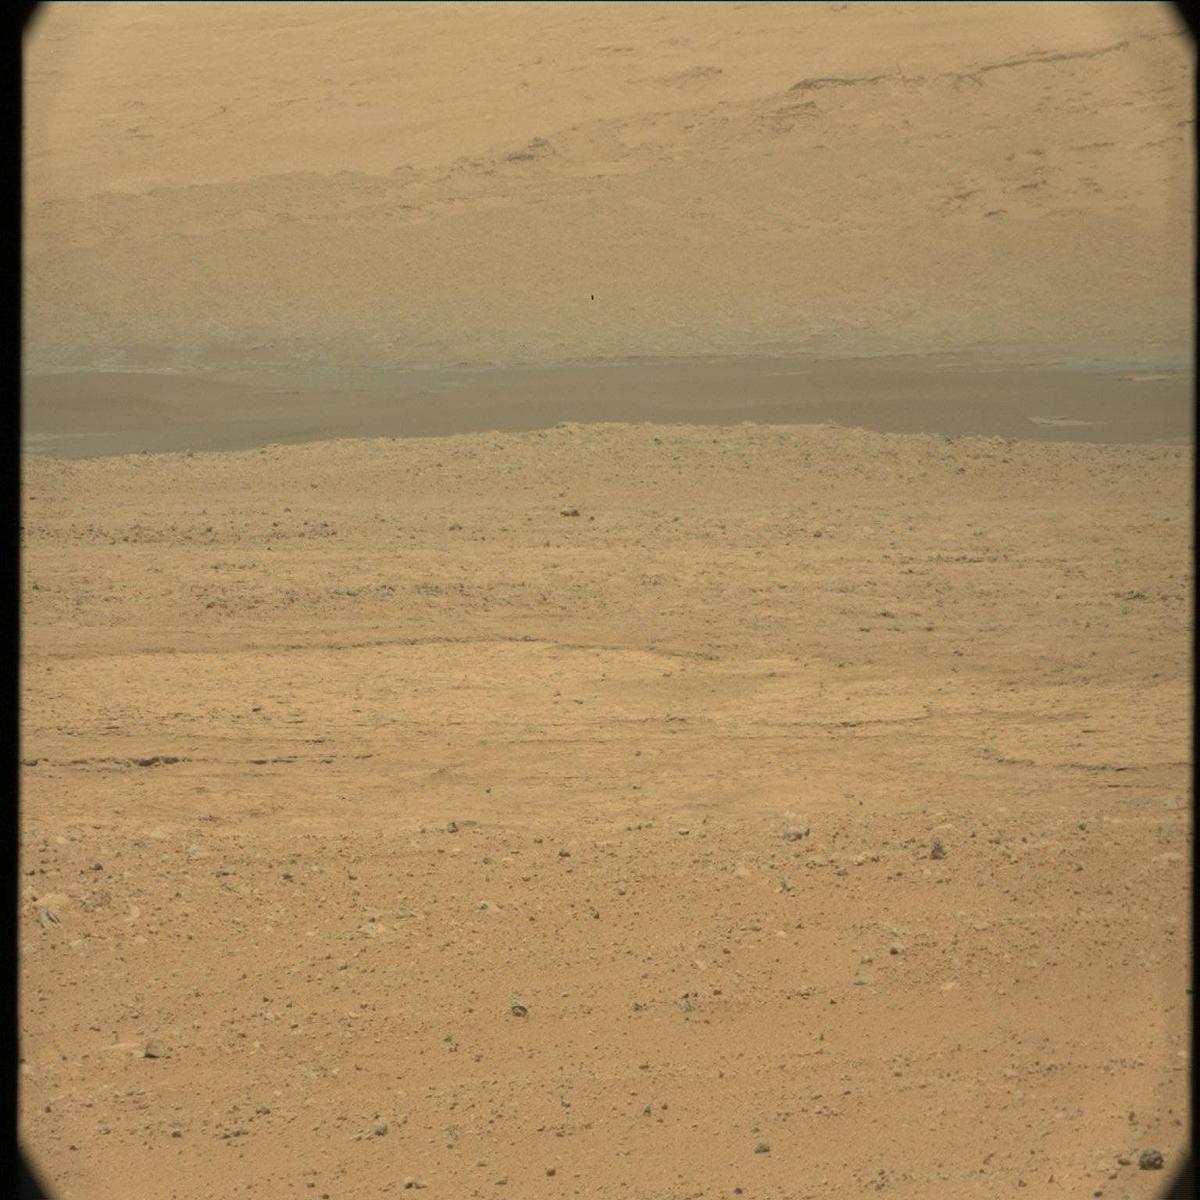
Terrain classes present: Bedrock, Ridge, Rock, Sand / Soil